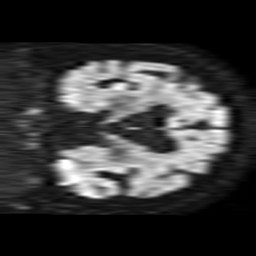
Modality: TRACE
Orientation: coronal
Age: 77
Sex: female
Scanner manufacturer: philips
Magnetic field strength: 1.5 T
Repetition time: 3.403 s
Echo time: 0.06922 s